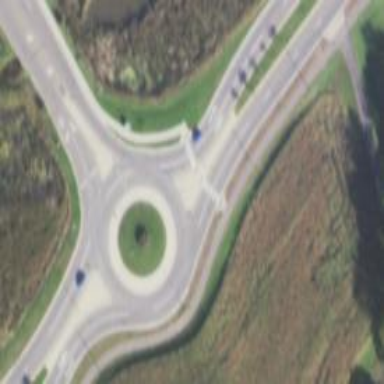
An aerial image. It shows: Roundabout at tertiary road junction.